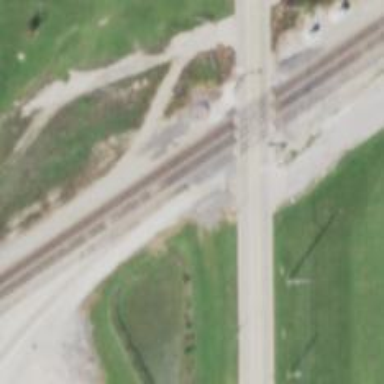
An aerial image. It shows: Railway siding for service.